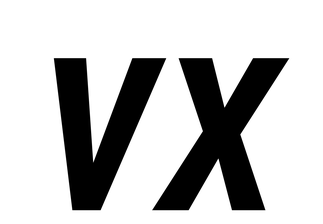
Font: Roboto-Italic_Condensed_Medium_Italic